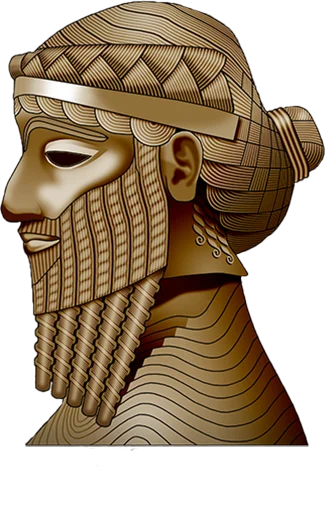
Label: 4_Yes_Chad